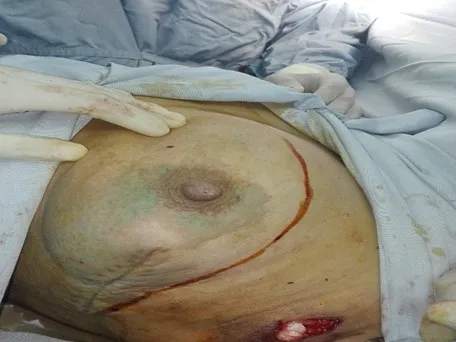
Acute blue urticaria due to patent blue beginning on the per areolar area, Korbi et al, 2018, Monastir,Tunisia.
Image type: medical_photograph (other_medical_photograph)